Question: I have a problem with a bootstrap alert. I inject the alert using jquery.
My problem is that when I enter a very long text dynamically the text overflow the alert box.
Here is the relevant code:

'''
$(document).find('#alertmsg').text('Uploaded the following files: 7.PNG,8.PNG,9.PNG,10.PNG,11.PNG,12.PNG,bitBuck.png,bitbucket.png,Capture.PNG,Capture2.PNG,Chrysanthemum.jpg,database.jpg,Desert.jpg,digital.png,digitalOcean.png,Hydrangeas.jpg,instructions.jsp,Jellyfish.jpg,jssmall.png,Koala.jpg,Lighthouse.jpg,mysql.png,Penguins.jpg,Tulips.jpg,1.PNG,3.PNG,5.PNG,6.PNG,');
'''
I also created a jsfiddel: <URL>
Interestingly if you replace the text with a different text the problem is solved.
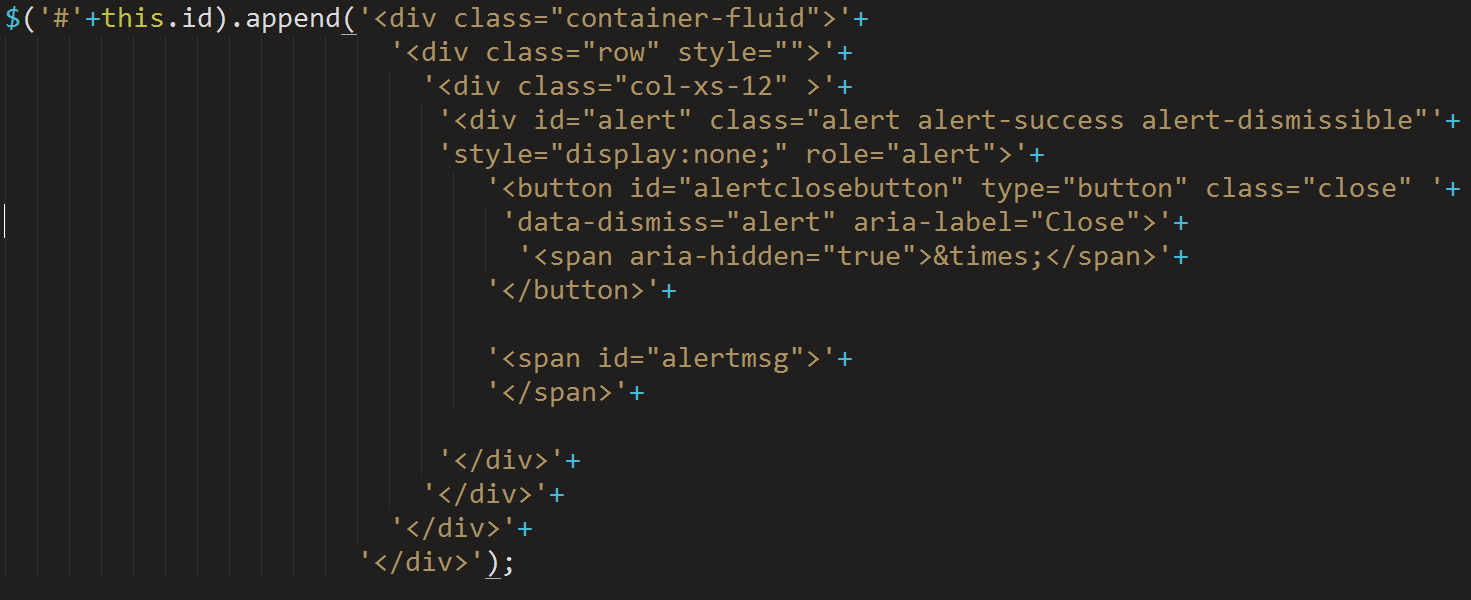
Answer: Simply adding some spaces solves this issue, so where you create the list of files you uploaded, replace the comme ',' by comma-space ',' and bootstrap will be able to show your alert the way you want it.
jsFiddle: <URL>
'''
$(document).find('#alertmsg').text('Uploaded the following files: 7.PNG, 8.PNG, 9.PNG, 10.PNG, 11.PNG, 12.PNG, bitBuck.png, bitbucket.png, Capture.PNG, Capture2.PNG, Chrysanthemum.jpg, database.jpg, Desert.jpg, digital.png, digitalOcean.png, Hydrangeas.jpg, instructions.jsp, Jellyfish.jpg, jssmall.png, Koala.jpg, Lighthouse.jpg, mysql.png, Penguins.jpg, Tulips.jpg, 1.PNG, 3.PNG, 5.PNG, 6.PNG,');
'''